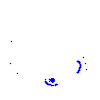
Particle: pion